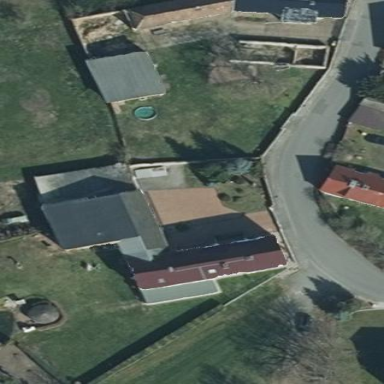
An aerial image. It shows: Simple house.